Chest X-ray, PA view. Patient: 48 years old, sex M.
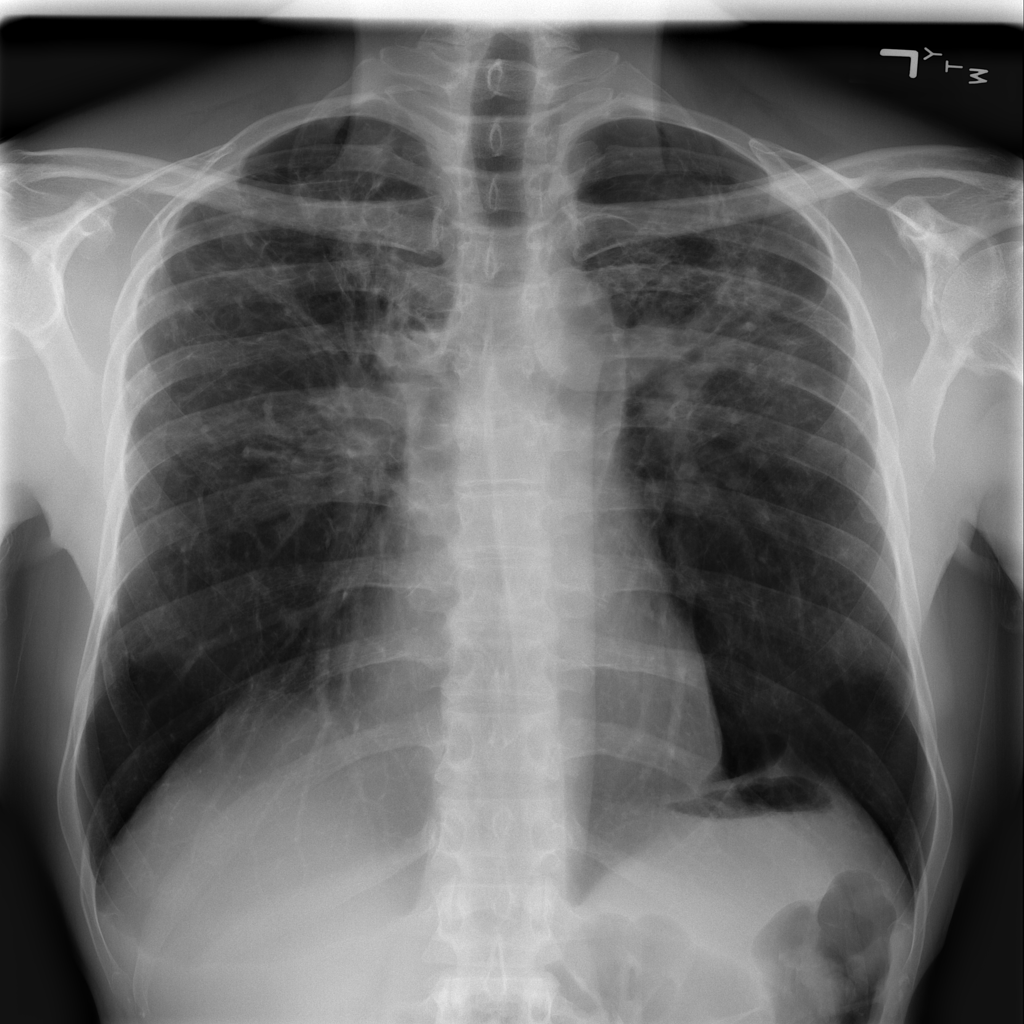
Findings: Consolidation, Fibrosis, Nodule